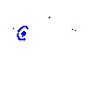
Particle: pion